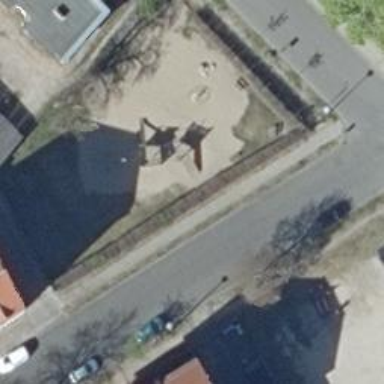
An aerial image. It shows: Playground area for leisure land.